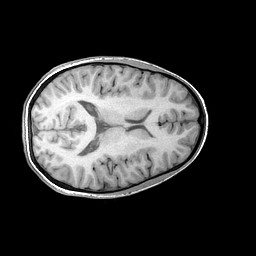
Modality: T1w
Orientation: axial
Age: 23
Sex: female
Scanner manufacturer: ge
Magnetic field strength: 3 T
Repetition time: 0.0073 s
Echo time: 0.003 s